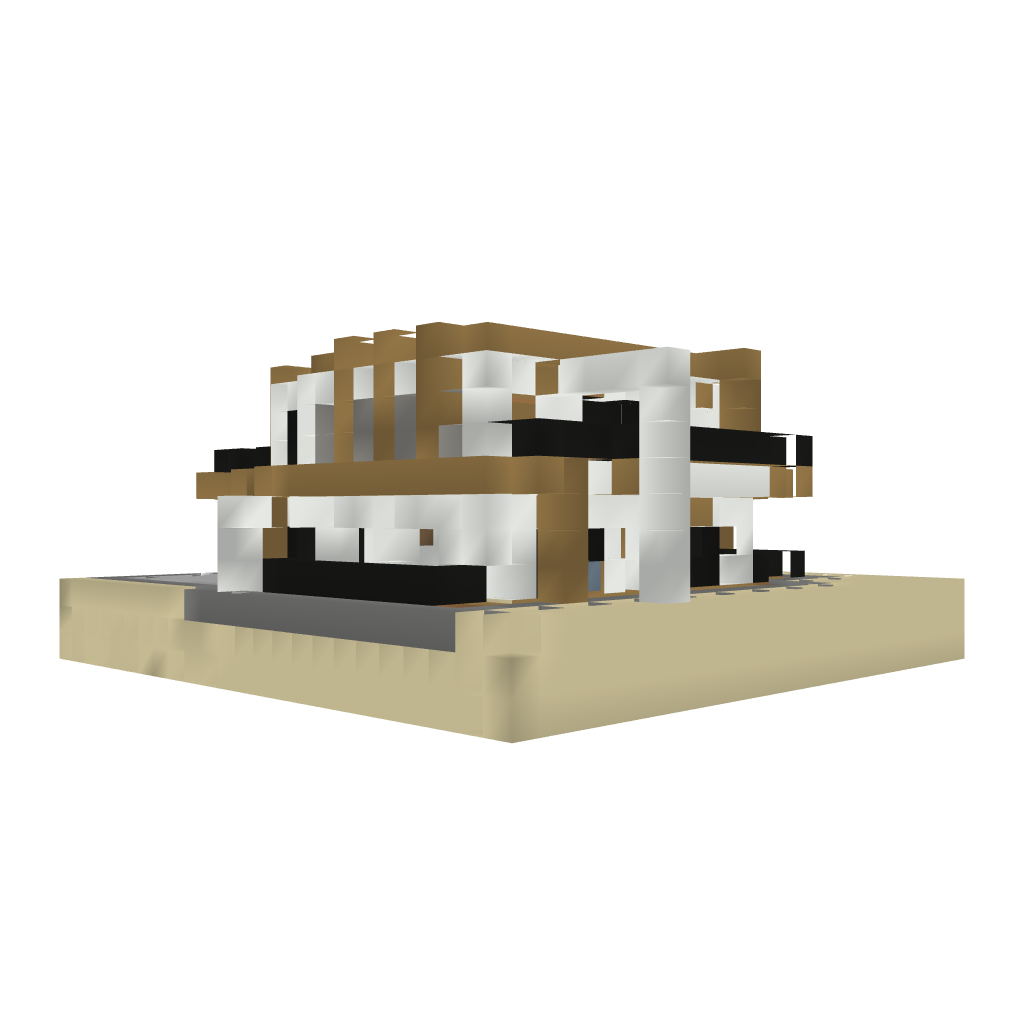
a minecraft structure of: Modern House [1.4]